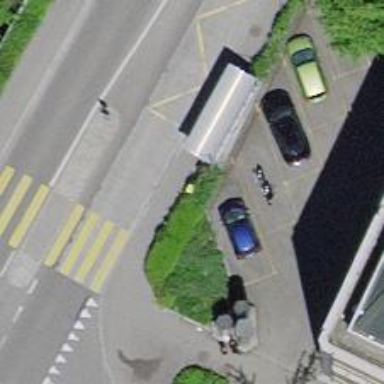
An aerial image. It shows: Post box is visible.